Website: apple
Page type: account-selection
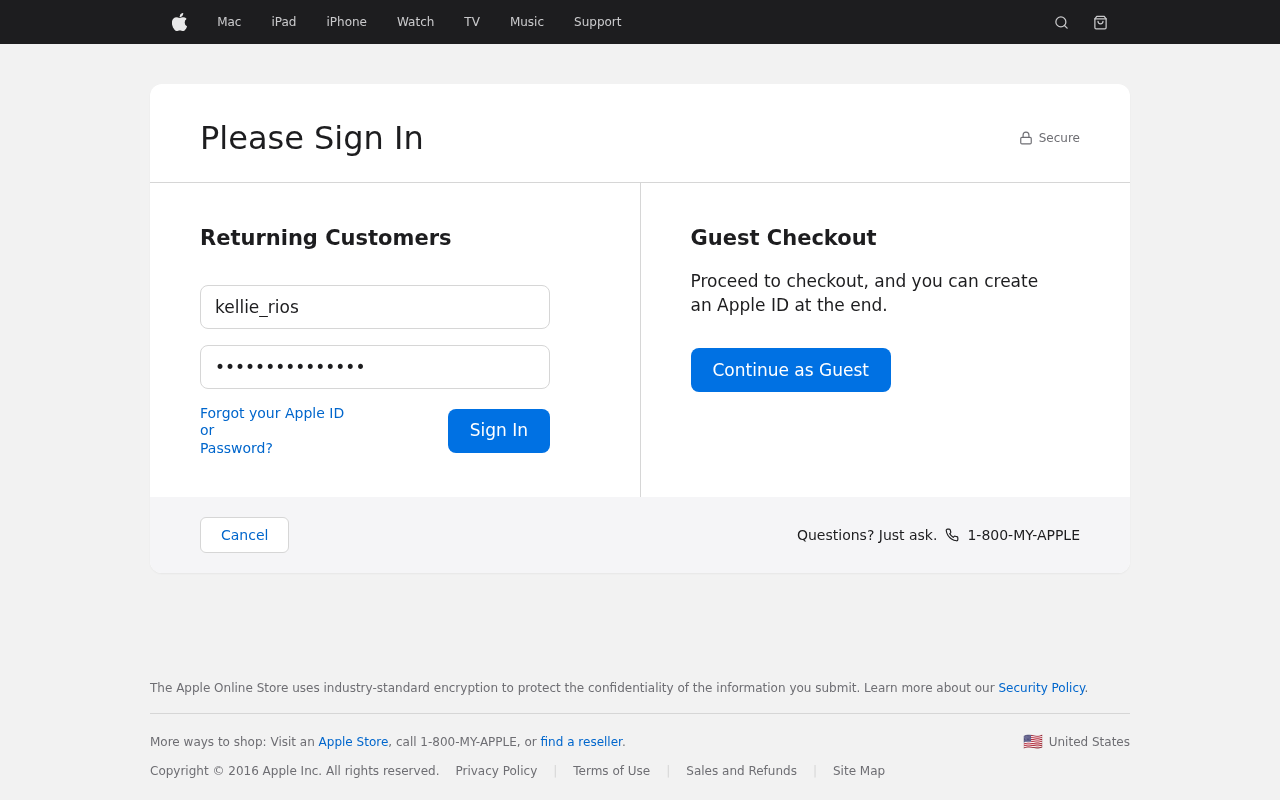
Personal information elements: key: PII_LOGIN_USERNAME
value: kellie_rios